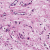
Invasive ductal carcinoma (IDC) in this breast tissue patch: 1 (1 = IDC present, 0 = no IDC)